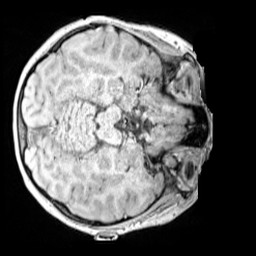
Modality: MP2RAGE
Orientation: axial
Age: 10
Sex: female
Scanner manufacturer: siemens
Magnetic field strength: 3 T
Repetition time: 4 s
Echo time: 0.00299 s